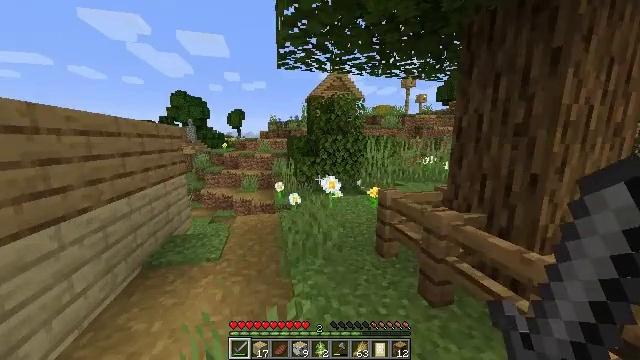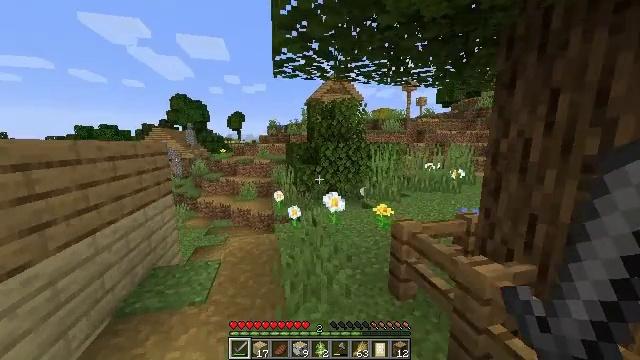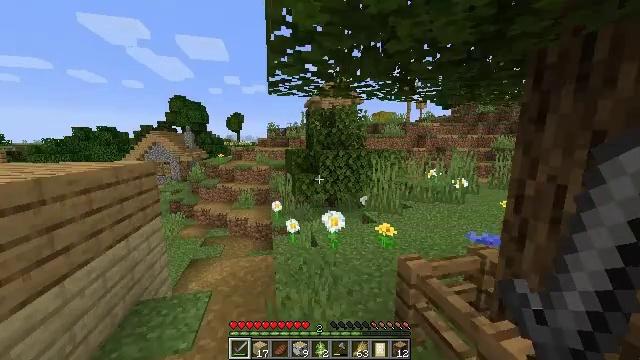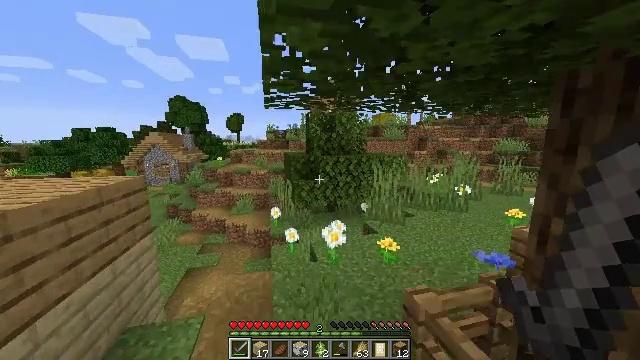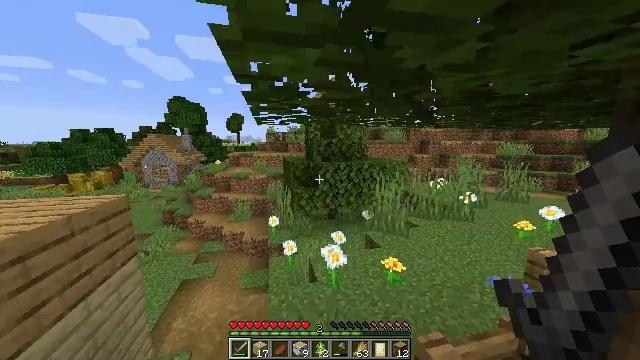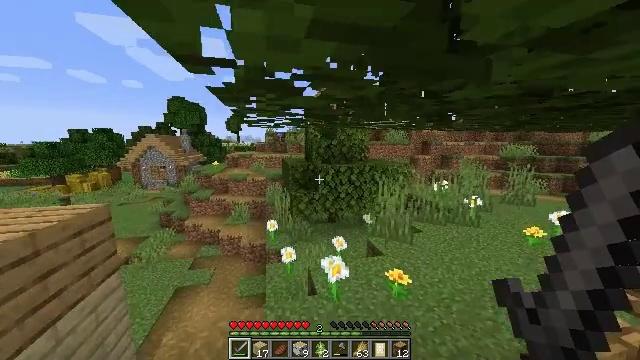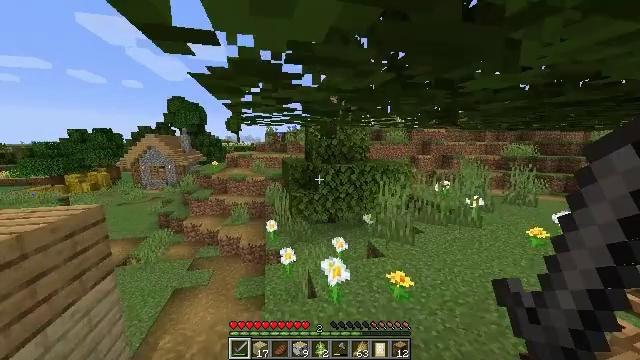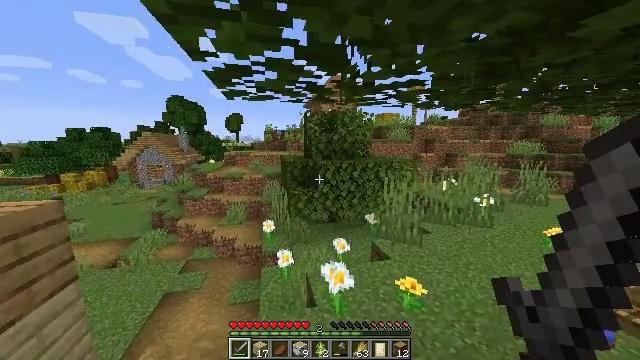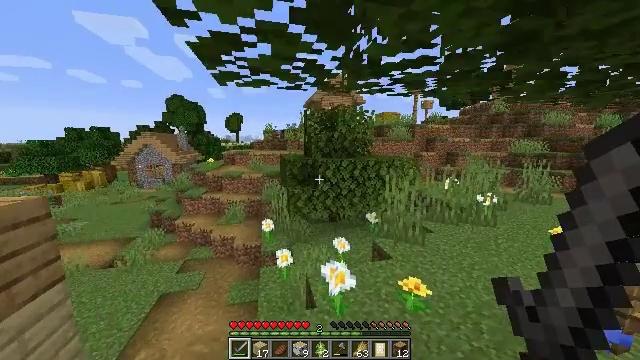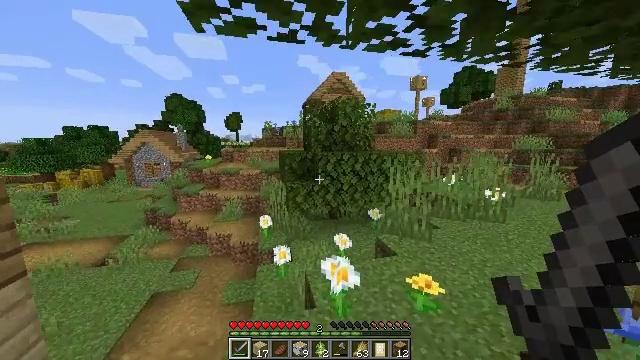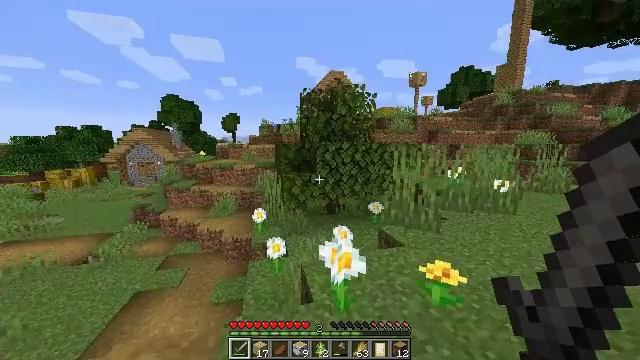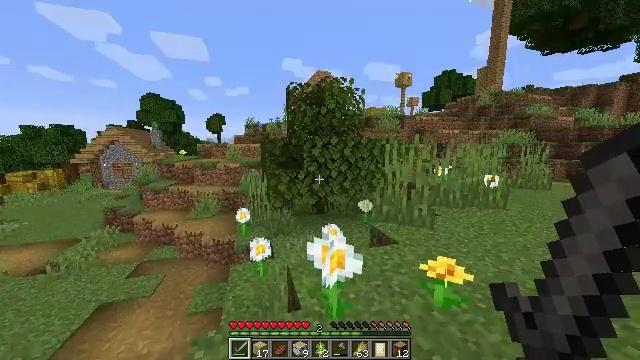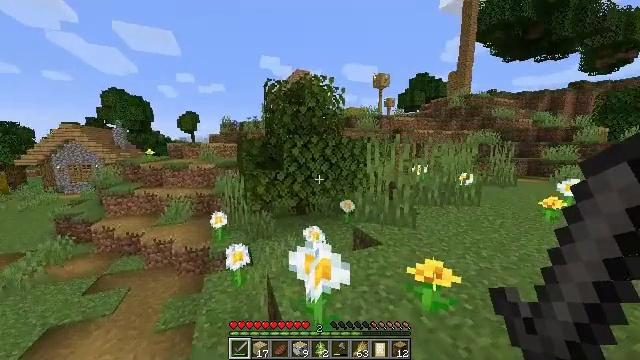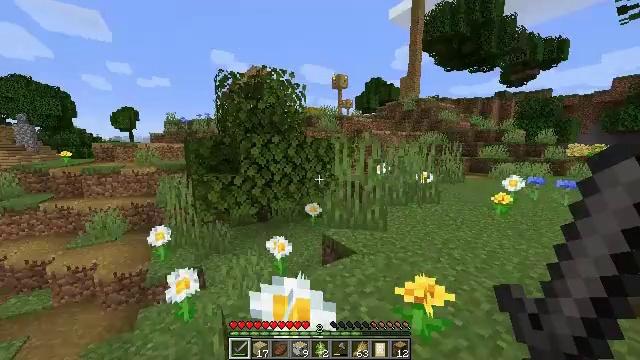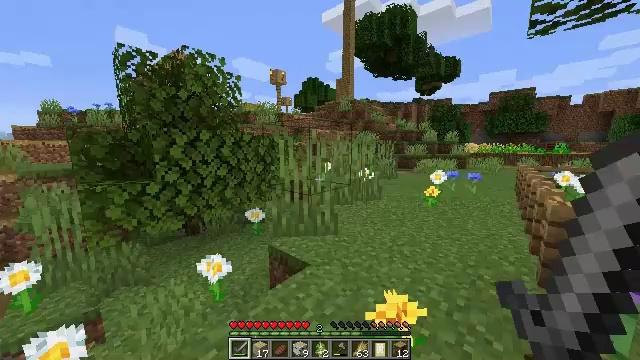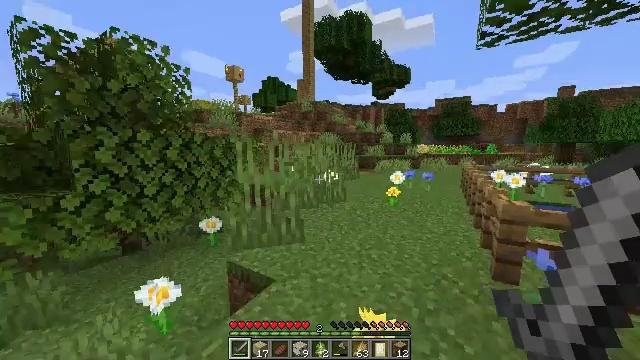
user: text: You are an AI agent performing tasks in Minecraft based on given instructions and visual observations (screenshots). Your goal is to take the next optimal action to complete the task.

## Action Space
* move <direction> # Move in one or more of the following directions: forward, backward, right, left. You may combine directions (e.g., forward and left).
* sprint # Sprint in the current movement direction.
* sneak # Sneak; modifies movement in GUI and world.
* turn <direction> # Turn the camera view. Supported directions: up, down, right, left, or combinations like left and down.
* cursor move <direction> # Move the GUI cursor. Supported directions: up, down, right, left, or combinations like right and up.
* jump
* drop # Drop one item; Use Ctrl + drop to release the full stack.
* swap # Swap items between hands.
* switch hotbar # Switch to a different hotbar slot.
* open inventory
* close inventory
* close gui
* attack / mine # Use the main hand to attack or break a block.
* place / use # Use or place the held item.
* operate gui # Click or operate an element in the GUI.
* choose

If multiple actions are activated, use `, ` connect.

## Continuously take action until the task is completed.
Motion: motion action
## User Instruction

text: Pull up beetroots from the soil.
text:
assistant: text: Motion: move forward, sprint, jump
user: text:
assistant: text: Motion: move forward, sprint, jump
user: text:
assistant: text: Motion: move forward, sprint, jump
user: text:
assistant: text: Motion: move forward, sprint, jump
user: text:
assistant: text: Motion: move forward, sprint, jump
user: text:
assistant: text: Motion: move forward, sprint, jump
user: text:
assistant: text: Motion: move forward, sprint
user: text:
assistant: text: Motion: move forward, sprint
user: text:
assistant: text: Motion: move forward, sprint
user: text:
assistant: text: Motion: move forward, sprint
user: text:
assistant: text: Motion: move forward, sprint, turn right
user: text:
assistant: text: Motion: move forward, sprint, turn right
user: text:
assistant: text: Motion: move forward, sprint, turn right
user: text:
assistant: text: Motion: move forward, sprint, turn right
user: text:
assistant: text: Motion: move forward, sprint, turn right
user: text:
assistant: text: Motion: move forward, sprint, turn right and up
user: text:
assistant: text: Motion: move forward, sprint, turn right
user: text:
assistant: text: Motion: move forward, sprint, turn right and up
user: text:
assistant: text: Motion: move forward, sprint, turn right
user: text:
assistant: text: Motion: move forward, sprint
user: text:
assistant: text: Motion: move forward, sprint
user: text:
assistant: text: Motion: move forward, sprint
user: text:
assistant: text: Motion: move forward, sprint
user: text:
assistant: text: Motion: move forward, sprint
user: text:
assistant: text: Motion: move forward, sprint
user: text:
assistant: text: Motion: move forward, sprint
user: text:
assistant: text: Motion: move forward, sprint
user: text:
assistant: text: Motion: move forward, sprint
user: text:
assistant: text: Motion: move forward, sprint
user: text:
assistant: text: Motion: move forward, sprint, jump